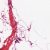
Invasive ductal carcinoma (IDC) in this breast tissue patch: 0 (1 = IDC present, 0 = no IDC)